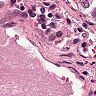
Metastatic tissue present: yes